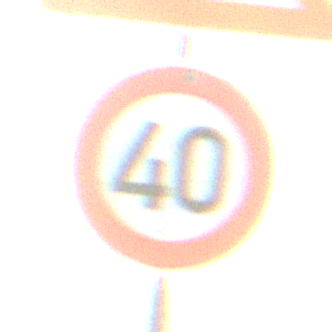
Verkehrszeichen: Geschwindigkeit40
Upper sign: DoppelkurveRechts
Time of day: SunriseSunset
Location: Outdoor (Nature)
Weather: PartlyCloudy
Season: NotSpecified
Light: Natural